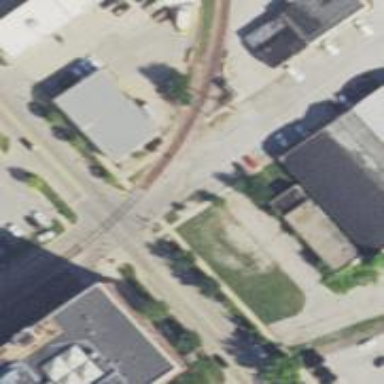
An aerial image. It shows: Crossing for the railway.